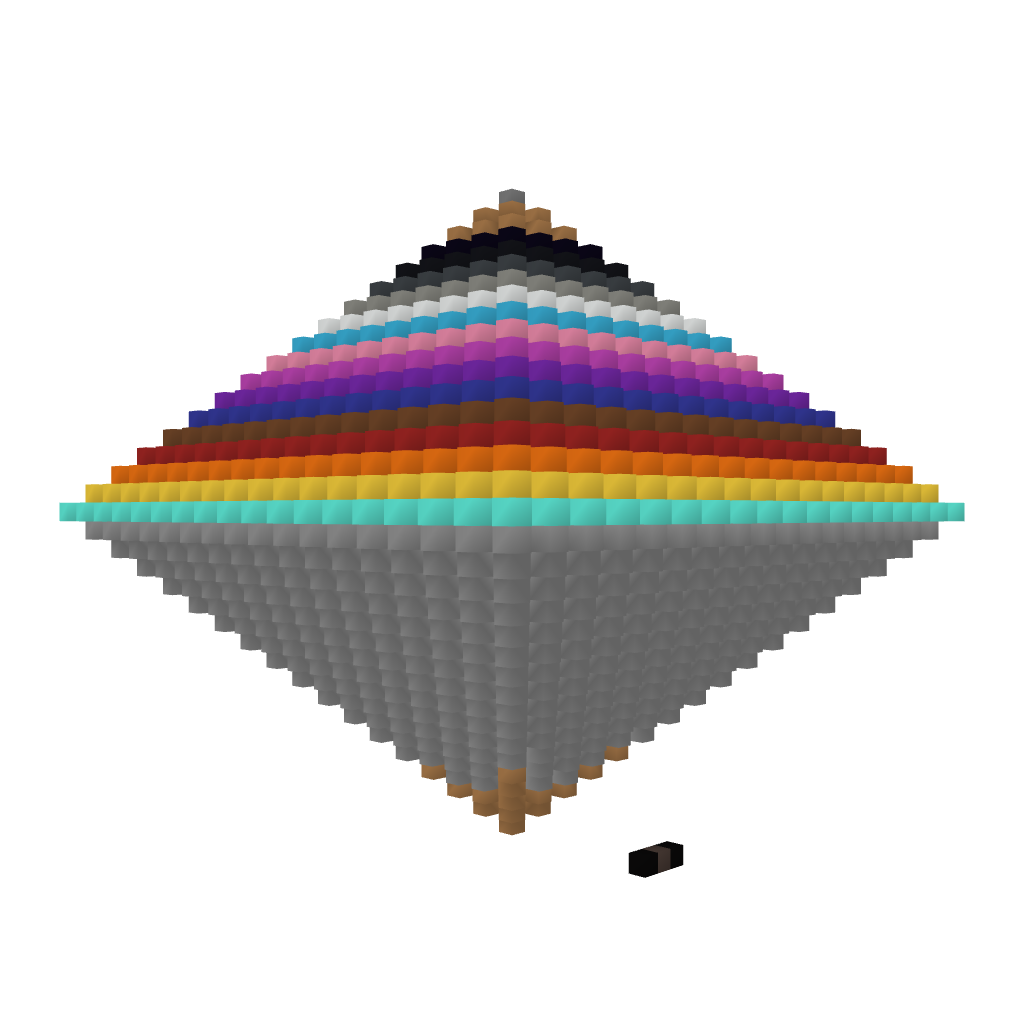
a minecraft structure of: Artistic Rainbow Pyramid